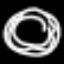
Label: donut